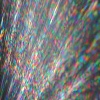
Label: sunburn